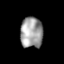
Tissue: lung
Cell type: Epithelial cells
Senescence score: 0.2259
Nuclear area (px): 673
Mean DAPI intensity: 159.767